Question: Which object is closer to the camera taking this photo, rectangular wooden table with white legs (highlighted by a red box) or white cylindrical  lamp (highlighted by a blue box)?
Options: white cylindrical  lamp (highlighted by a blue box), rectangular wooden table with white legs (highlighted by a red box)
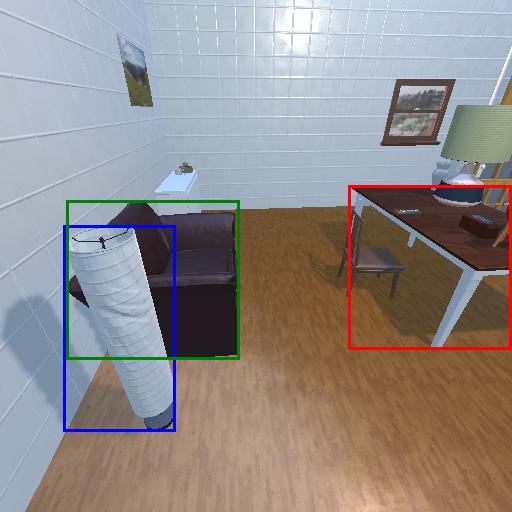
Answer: white cylindrical  lamp (highlighted by a blue box)